Question: Hi I am fairly new to Python/programming and am having trouble with a unpacking a nested column in my dataframe.
The df in question looks like this:

The column I am trying to unpack looks like this (in JSON format):
'''
df['id_data'] = [{u'metrics': {u'app_clicks': [6, 28, 13, 28, 43, 45],
u'card_engagements': [6, 28, 13, 28, 43, 45],
u'carousel_swipes': None,
u'clicks': [18, 33, 32, 48, 70, 95],
u'engagements': [25, 68, 46, 79, 119, 152],
u'follows': [0, 4, 1, 1, 1, 5],
u'impressions': [1697, 5887, 3174, 6383, 10250, 12301],
u'likes': [3, 4, 6, 9, 12, 15],
u'poll_card_vote': None,
u'qualified_impressions': None,
u'replies': [0, 0, 0, 0, 0, 1],
u'retweets': [1, 3, 0, 2, 5, 6],
u'tweets_send': None,
u'url_clicks': None},
u'segment': None}]
'''
As you can see, there is a lot going on in this column. There is a list -> dictionary -> dictionary -> potentially another list. I would like each individual metric (app_clicks, card_engagement, carousel_swipes, etc) to be its own column. I've tried the following code with no progress.
'''
df['app_clicks'] = df.apply(lambda row: u['app_clicks'] for y in row['id_data'] if y['metricdata'] = 'list', axis=1)
'''
Any thoughts on how I could tackle this?
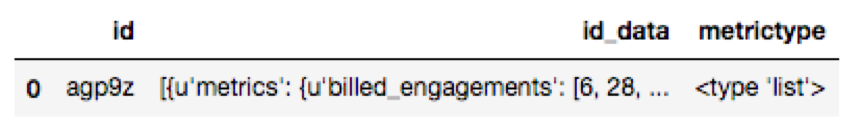
Answer: You should be able to pass the dictionary directly to the dataframe constructor:
'''
foo = pd.DataFrame(df['id_data'][0]['metrics'])
foo.iloc[:3, :4]
app_clicks card_engagements carousel_swipes clicks
0 6 6 None 18
1 28 28 None 33
2 13 13 None 32
'''
Hopefully I am understanding your question correctly and this gets you what you need